Field crop: tomato
Growth stage: 2
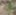
Species: solanum